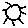
Label: sun